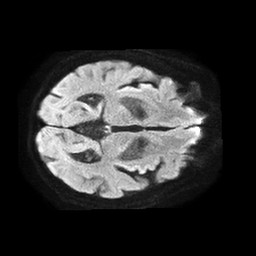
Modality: TRACE
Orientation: axial
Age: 81
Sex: female
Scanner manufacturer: philips
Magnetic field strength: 1.5 T
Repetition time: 4.6 s
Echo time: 0.08631 s